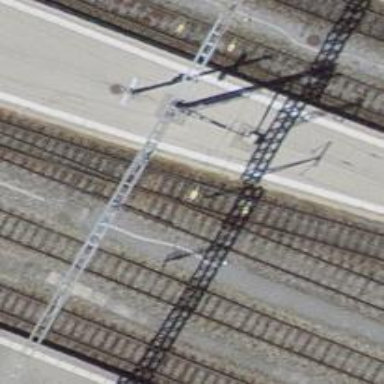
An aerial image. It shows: Railway siding with one electrified track and contact line.